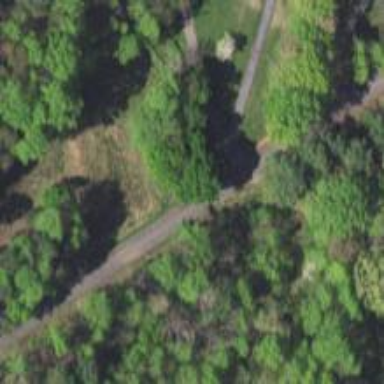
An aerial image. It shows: Culvert tunnel.